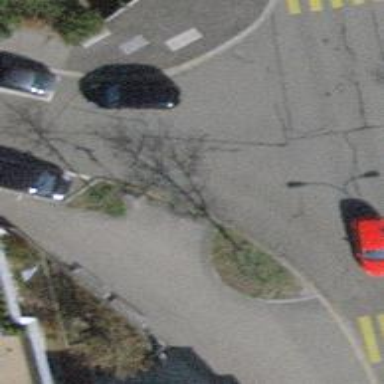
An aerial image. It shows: Bollard barrier.